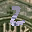
Label: 2